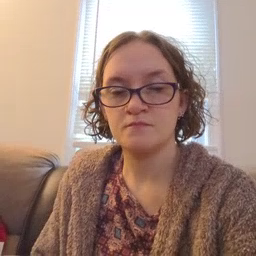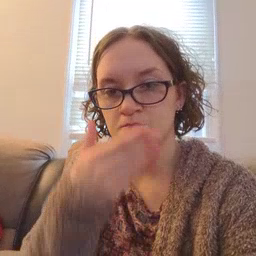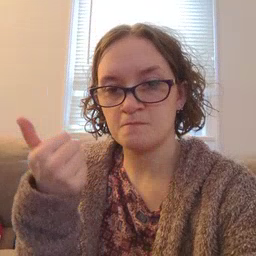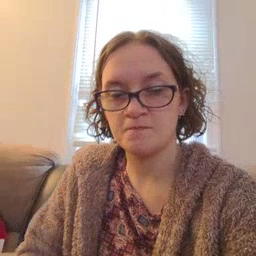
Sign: better